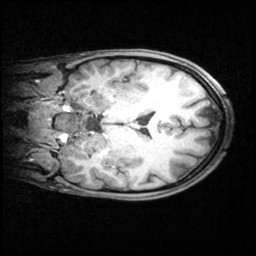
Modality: T1w
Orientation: coronal
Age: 20
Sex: female
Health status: healthy